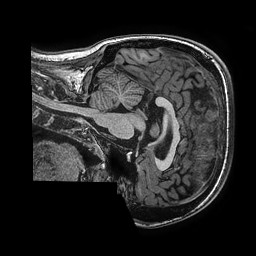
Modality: T1w
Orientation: sagittal
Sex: female
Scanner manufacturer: ge
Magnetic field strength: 3 T
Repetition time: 0.0077 s
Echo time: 0.003436 s